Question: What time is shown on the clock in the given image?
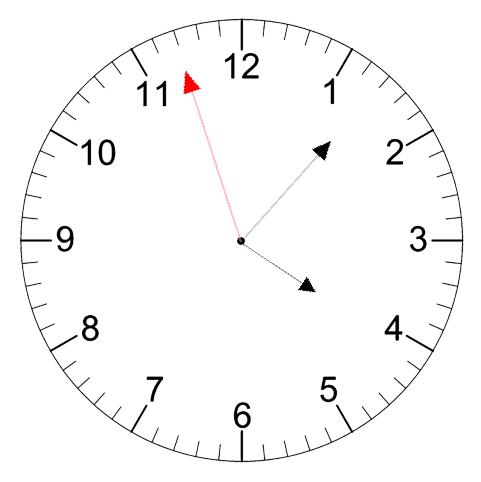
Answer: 04:06:57